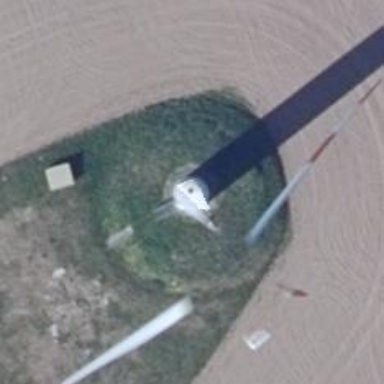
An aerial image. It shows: Wind power generator employing wind turbines.